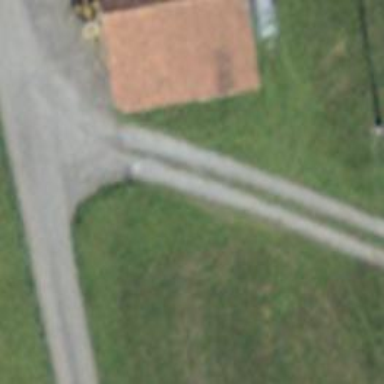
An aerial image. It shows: Rural barn.